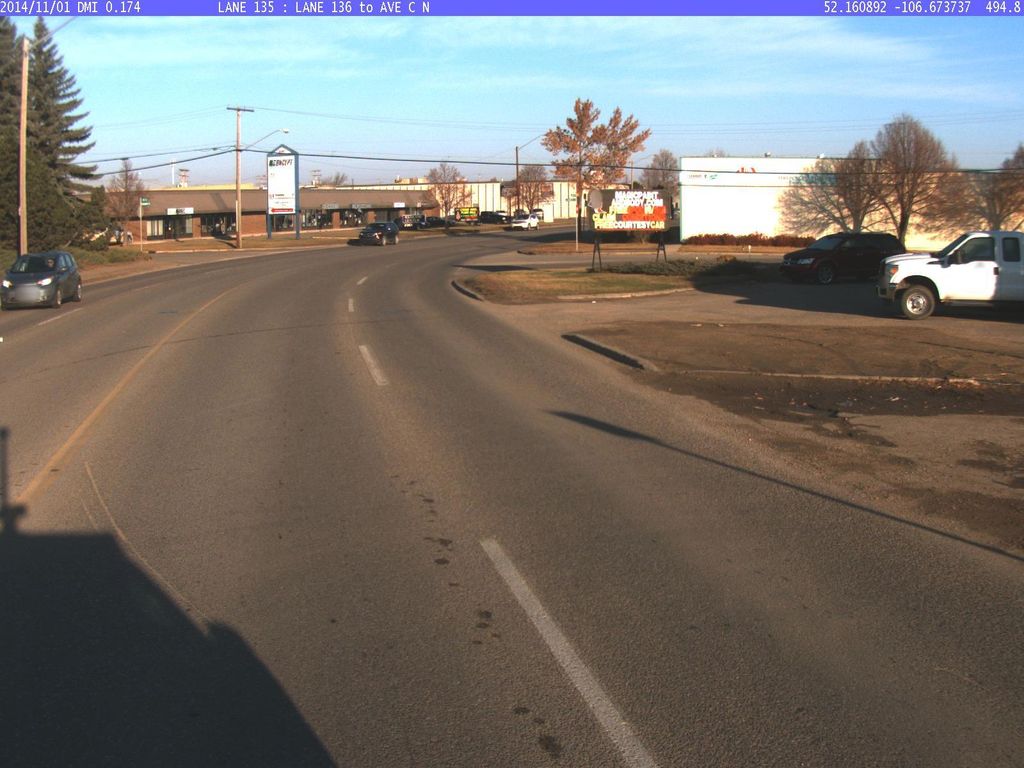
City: saskatoon